Question: I have an Azure Logic app that dynamically gets Blob contents from my azure storage account and sends an email with the attachment. I want to set a schedule for my logic app to run once a week.
Any idea how I can achieve this?
Here's my current workflow:

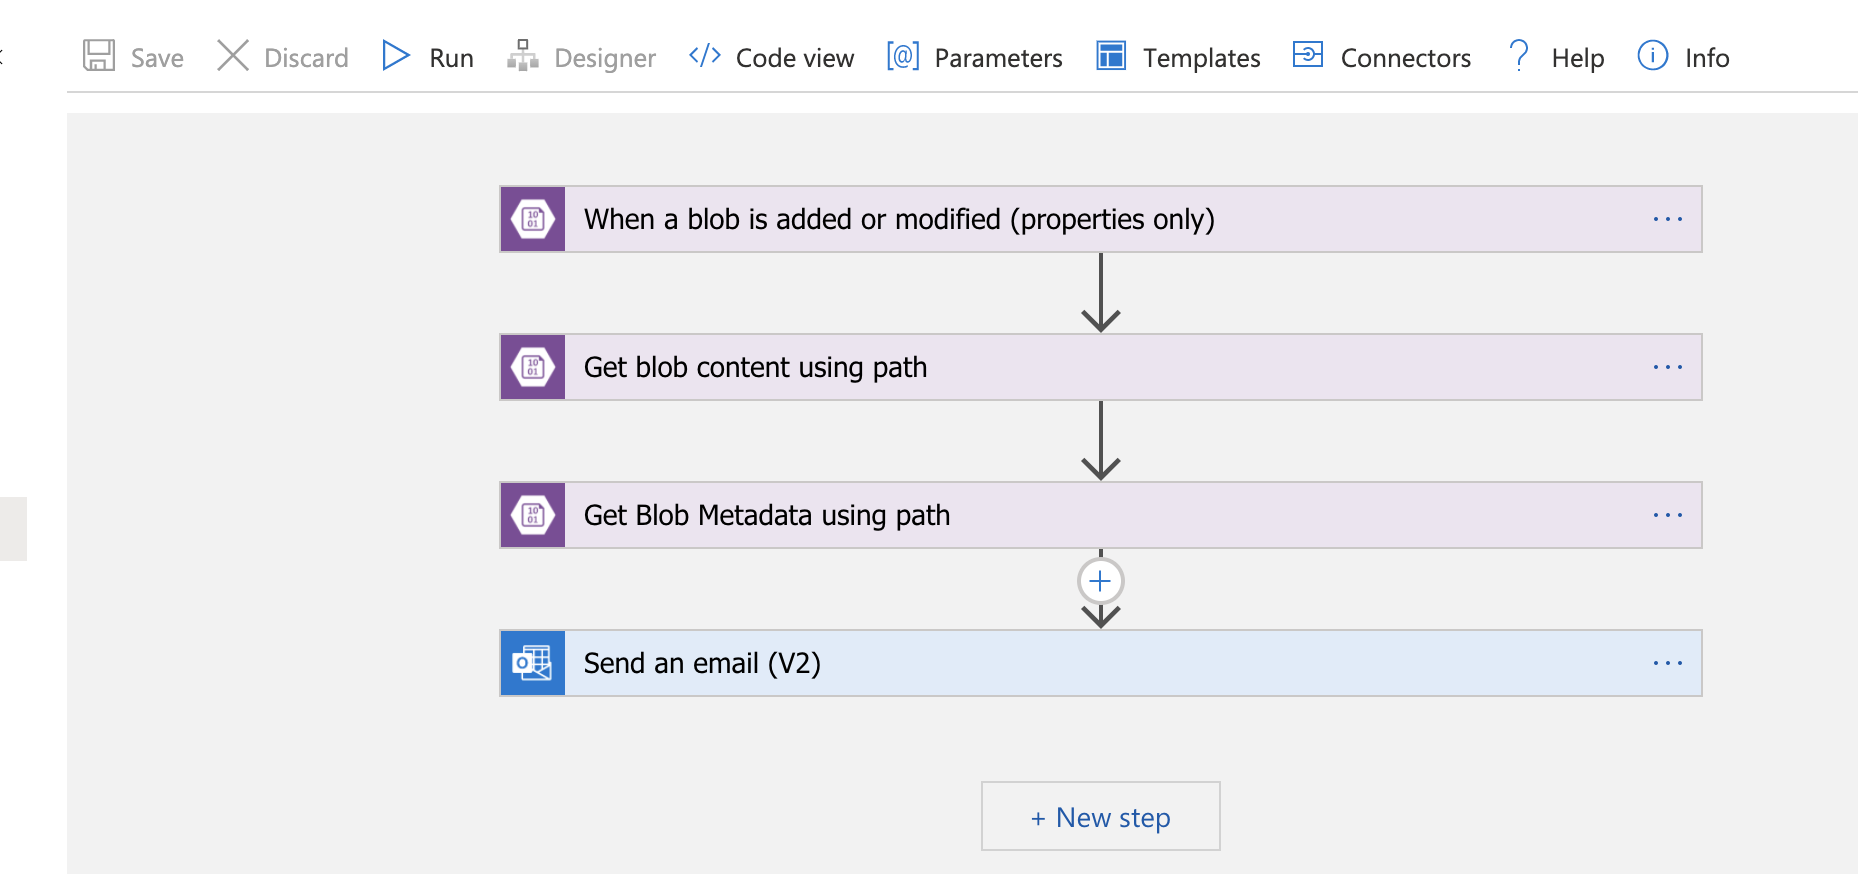
Answer: I think you are looking for Recurrence trigger's.
It's possible to set something like time triggers from regular Azure Functions.
Here's instruction how to create one in your logic app.
<URL>